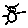
Label: cat